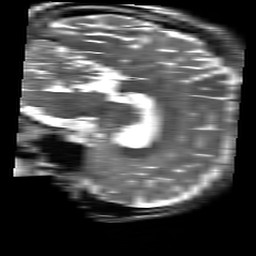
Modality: T2w
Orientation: sagittal
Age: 26
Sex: male
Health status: healthy
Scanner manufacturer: siemens
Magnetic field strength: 3 T
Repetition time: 4.01 s
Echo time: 0.116 s